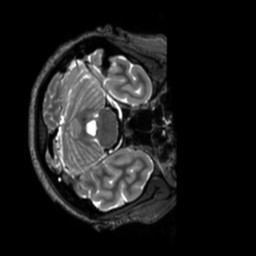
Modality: T2w
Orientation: axial
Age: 38
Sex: female
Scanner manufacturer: siemens
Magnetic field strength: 3 T
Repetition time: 3.2 s
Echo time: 0.728 s